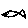
Label: fish